Interaction volume radius: 5 \u00c5
Interaction volume height: 20 \u00c5
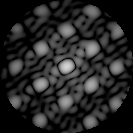
Disorder parameter: 0.2133